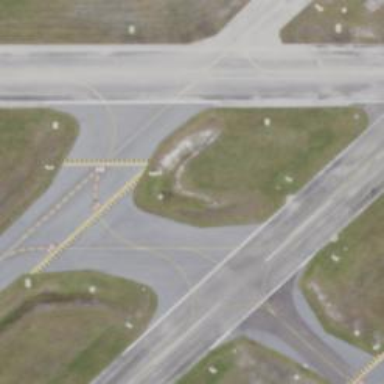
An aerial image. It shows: View of taxiway at the airport.